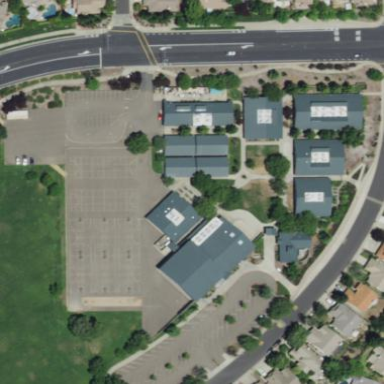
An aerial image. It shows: School.